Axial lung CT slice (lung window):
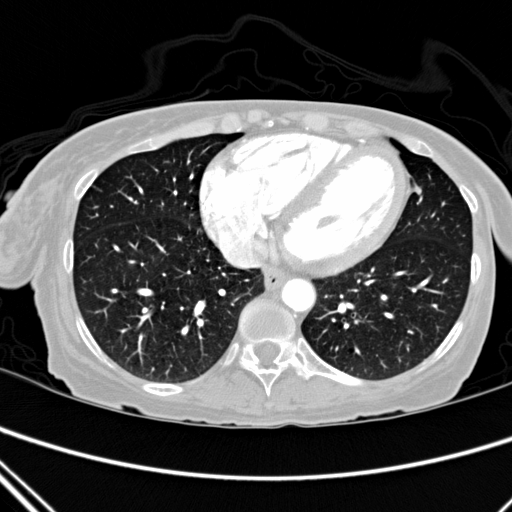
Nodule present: no